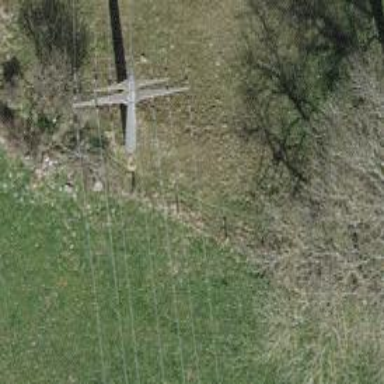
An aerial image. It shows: Power line in the image.